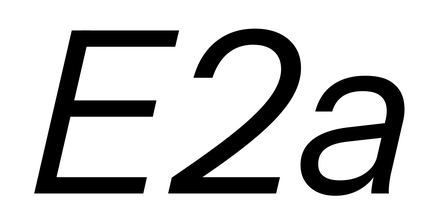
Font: InstrumentSans-Italic_Italic